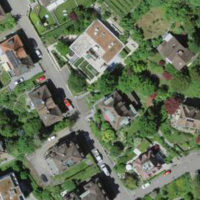
EUNIS habitat code: 55
Species observed at this site:
Lamium galeobdolon